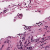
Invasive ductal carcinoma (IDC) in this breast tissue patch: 1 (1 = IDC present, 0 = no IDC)